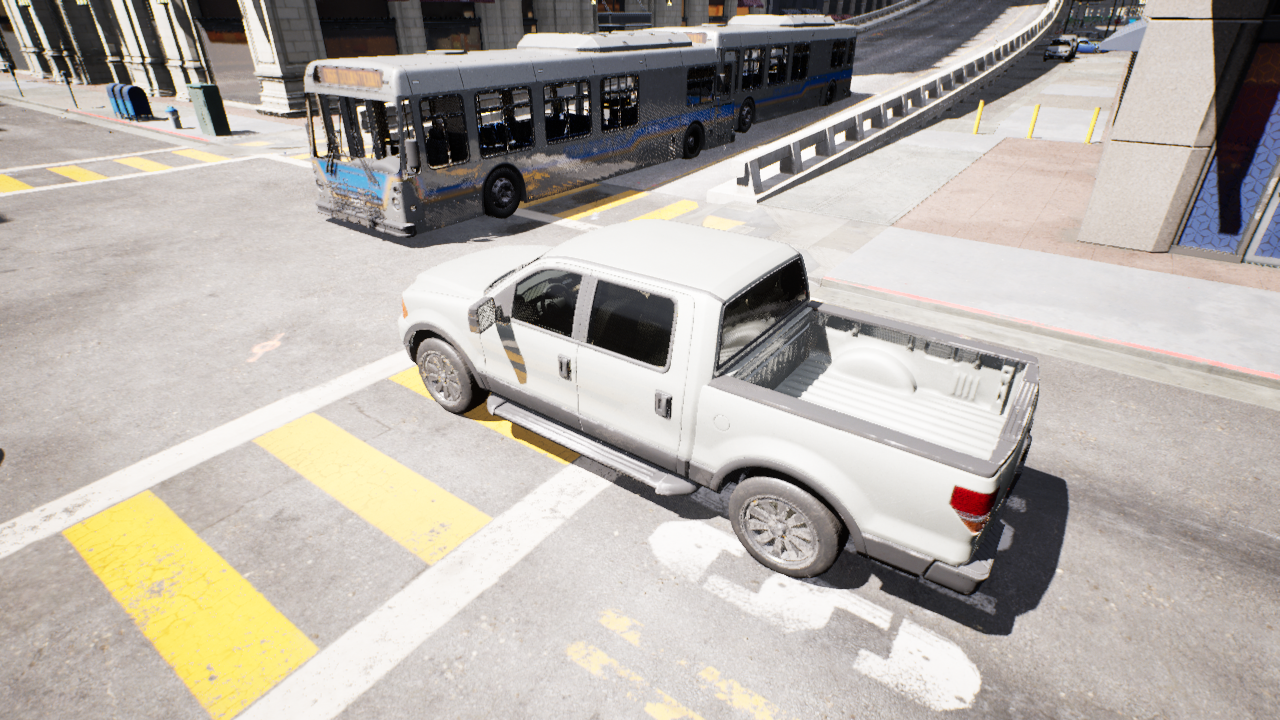
Venue: residential
Lighting: clear day
Vehicle rig: pickup